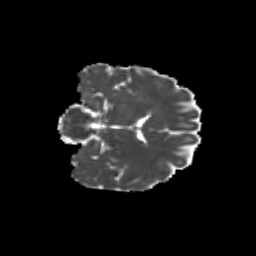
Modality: MD
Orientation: coronal
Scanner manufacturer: siemens
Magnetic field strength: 3 T
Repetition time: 9.2 s
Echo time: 0.084 s